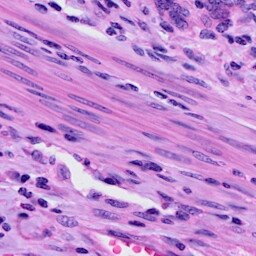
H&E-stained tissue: Cervix